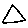
Label: triangle